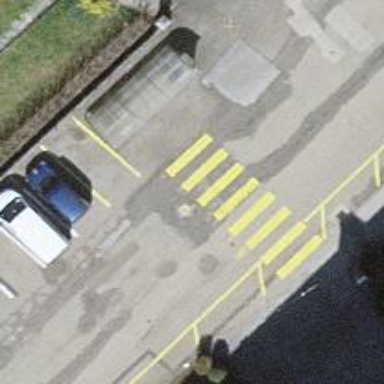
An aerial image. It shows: Uncontrolled zebra crossing with zebra markings.